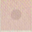
Piece: xx